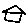
Label: house